Question: I'm designing a custom control to look something like this:

I've got the ComboBox loading the Store fine, but what I'm trying to do is use the arrows to select the next and previous values in the Combo. I've set the 'valueField' on the Combo to be the "id" from the Store, which are not incremental in fashion.
I've tried something like this:
'''
// this gets the current record
var currentBanner = this.bannersComboBox.getStore().getById(this.bannersComboBox.getValue());
// this gets the current records index in the store
var currentStoreIndex = this.bannersComboBox.getStore().indexOf(currentBanner);
'''
The problem is that 'setValue()' on the ComboBox requires the "value", and in this case I need to just do a simple 'setValue(currentValue + 1 [-1])', or something of that nature. How would you increment the combo when the values aren't incremental?
This would be really easy if there was a 'selectNext()' or something method on the Combo!
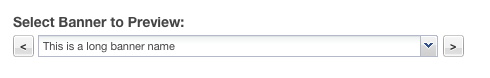
Answer: I prefer to use select() rather than setValue(). Here's the code to select the next combobox item:
'''
function comboSelectNextItem( combo, suppressEvent ) {
var store = combo.getStore();
var value = combo.getValue();
var index = store.find( combo.valueField, value );
var next_index = index + 1;
var next_record = store.getAt( next_index );
if( next_record ) {
combo.select( next_record );
if( ! suppressEvent ) {
combo.fireEvent( 'select', combo, [ next_record ] );
}
}
}
'''
Code to select the previous combobox item:
'''
function comboSelectPrevItem( combo, suppressEvent ) {
var store = combo.getStore();
var value = combo.getValue();
var index = store.find( combo.valueField, value );
var prev_index = index - 1;
var prev_record = store.getAt( prev_index );
if( prev_record ) {
combo.select( prev_record );
if( ! suppressEvent ) {
combo.fireEvent( 'select', combo, [ prev_record ] );
}
}
}
'''
You could also extend Ext.form.field.ComboBox to include those functions (with minor changes). For example you can place this code in the launch() function of your application, so that any Ext.form.field.Combobox inherits of those two methods:
'''
Ext.define( "Ext.form.field.ComboBoxOverride", {
"override": "Ext.form.field.ComboBox",
"selectNextItem": function( suppressEvent ) {
var store = this.getStore();
var value = this.getValue();
var index = store.find( this.valueField, value );
var next_index = index + 1;
var next_record = store.getAt( next_index );
if( next_record ) {
this.select( next_record );
if( ! suppressEvent ) {
this.fireEvent( 'select', this, [ next_record ] );
}
}
},
"selectPrevItem": function( suppressEvent ) {
var store = this.getStore();
var value = this.getValue();
var index = store.find( this.valueField, value );
var prev_index = index - 1;
var prev_record = store.getAt( prev_index );
if( prev_record ) {
this.select( prev_record );
if( ! suppressEvent ) {
this.fireEvent( 'select', this, [ prev_record ] );
}
}
}
});
'''
Then you could use those methods anywhere in your code:
'''
var combo = ... // the combo you are working on
combo.selectNextItem(); // select the next item
combo.selectPrevItem(); // select the previous item
'''